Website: slack
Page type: payment
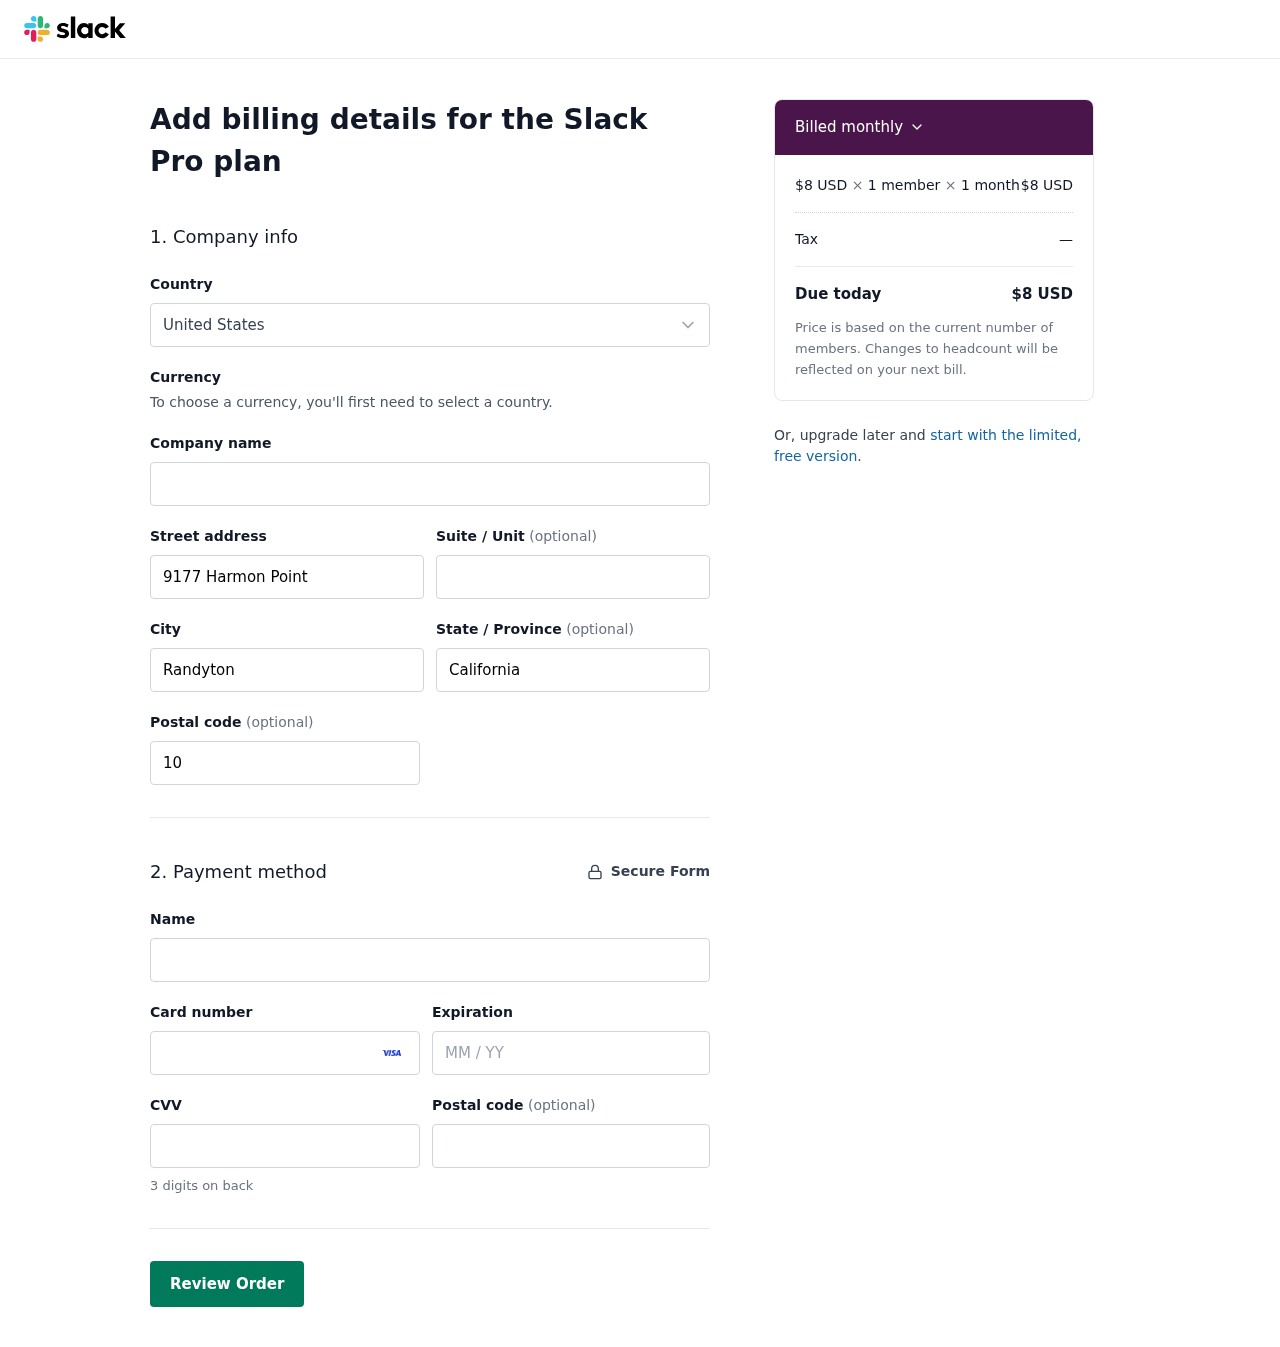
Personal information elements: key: PII_COUNTRY
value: United States
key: PII_STREET
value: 9177 Harmon Point
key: PII_CITY
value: Randyton
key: PII_STATE
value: California
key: PII_POSTCODE
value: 10985
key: PII_FULLNAME
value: Paul Jackson
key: PII_CARD_NUMBER
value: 4312 8652 2479 8794
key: PII_CARD_EXPIRY
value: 01/29
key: PII_CARD_CVV
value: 111
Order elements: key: ORDER_PRICE_PER_MEMBER
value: $8 USD
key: ORDER_NUM_MEMBERS
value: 1 member
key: ORDER_NUM_MONTHS
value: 1 month
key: ORDER_SUBTOTAL
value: $8 USD
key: ORDER_TAX
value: —
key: ORDER_TOTAL
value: $8 USD